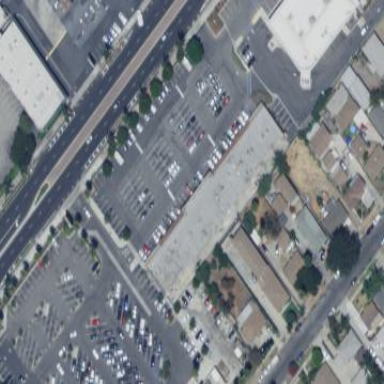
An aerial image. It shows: Retail building.